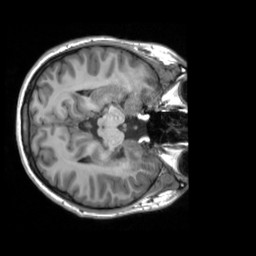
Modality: T1w
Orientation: axial
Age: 27
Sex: female
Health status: ill
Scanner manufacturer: siemens
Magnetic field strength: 3 T
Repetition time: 2.3 s
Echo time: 0.00201 s